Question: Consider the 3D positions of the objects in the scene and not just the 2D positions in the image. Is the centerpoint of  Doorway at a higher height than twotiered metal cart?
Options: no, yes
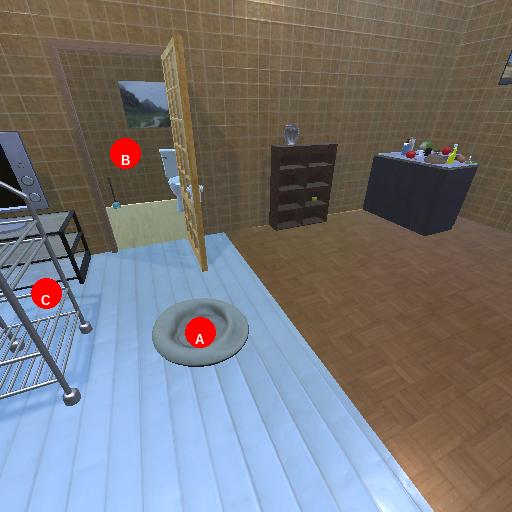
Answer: no